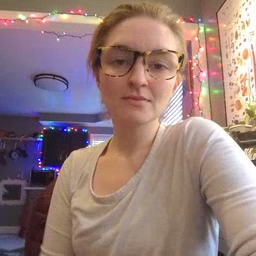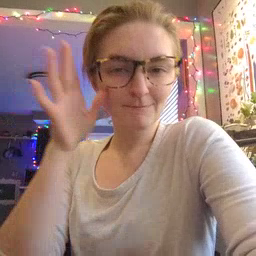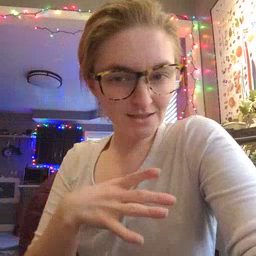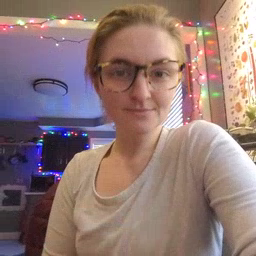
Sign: man